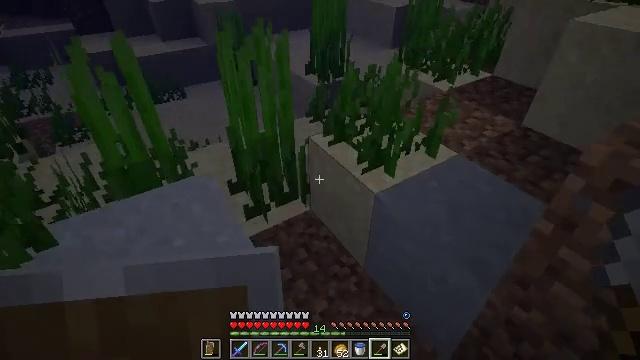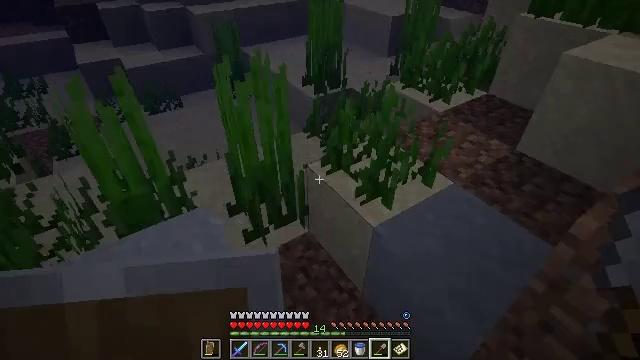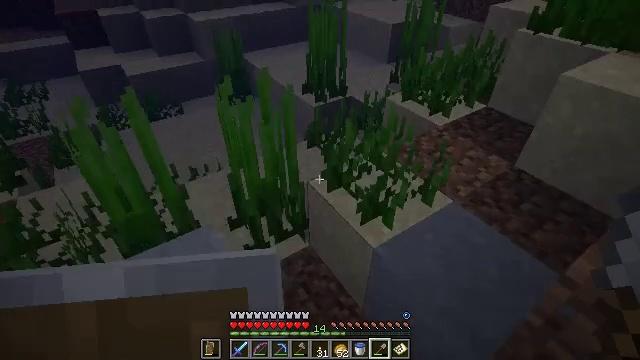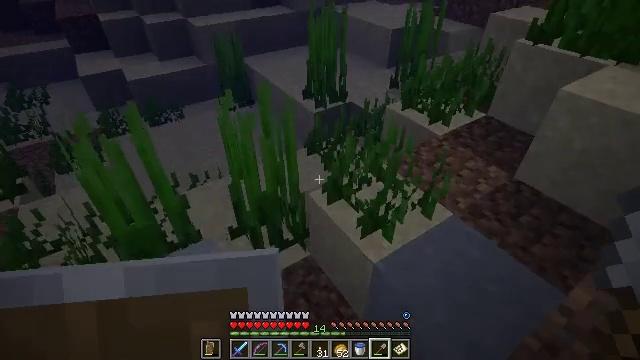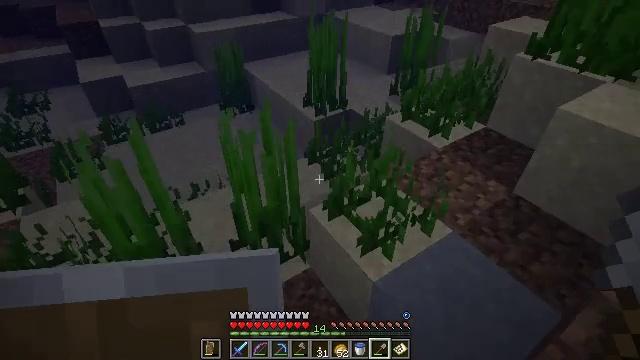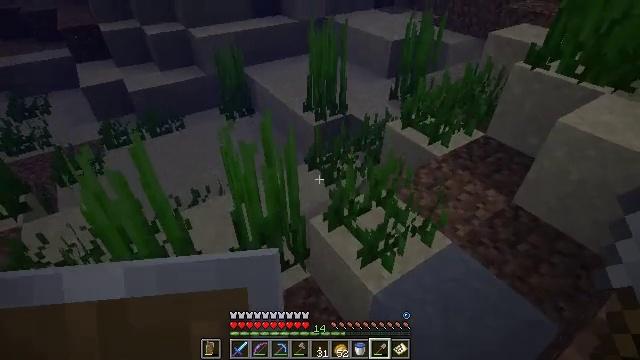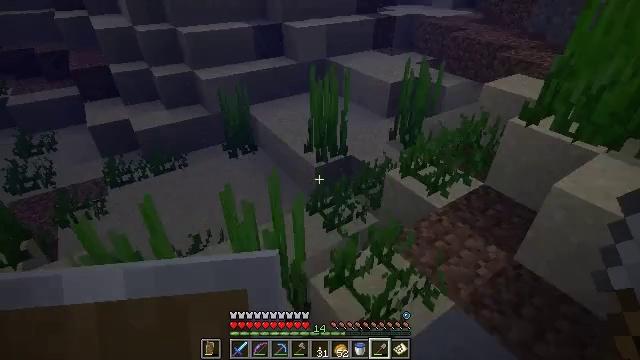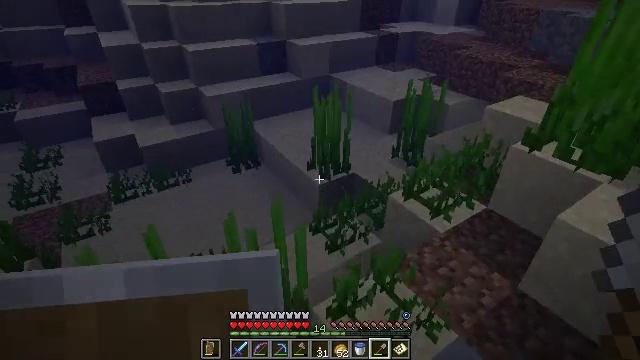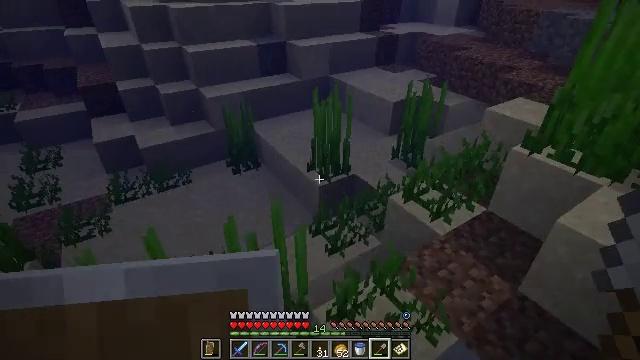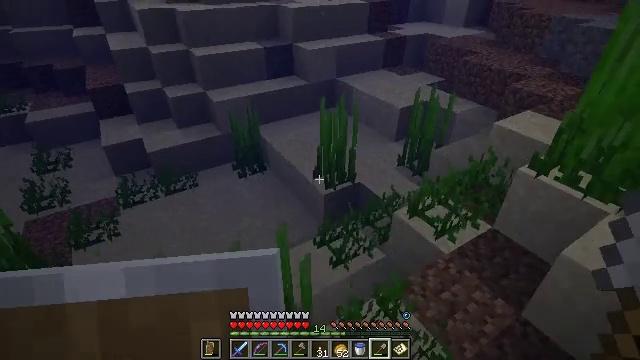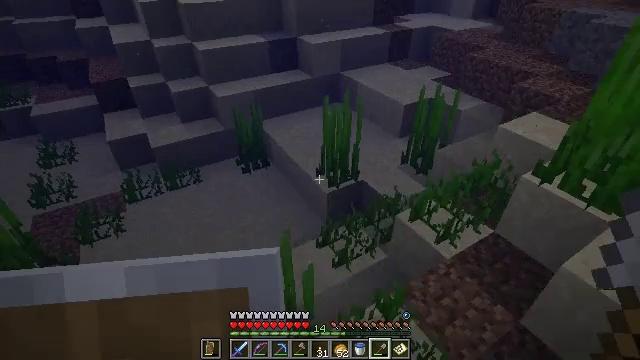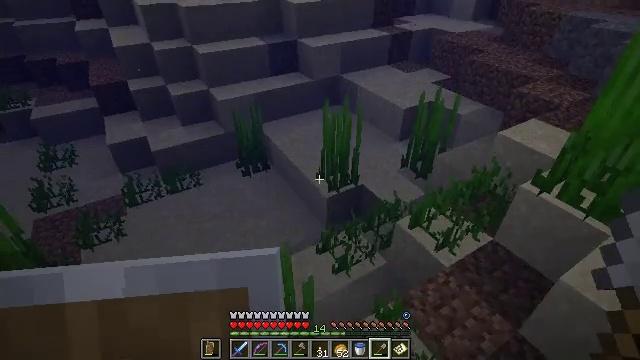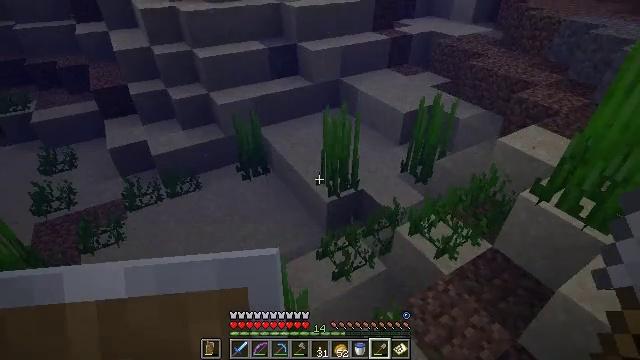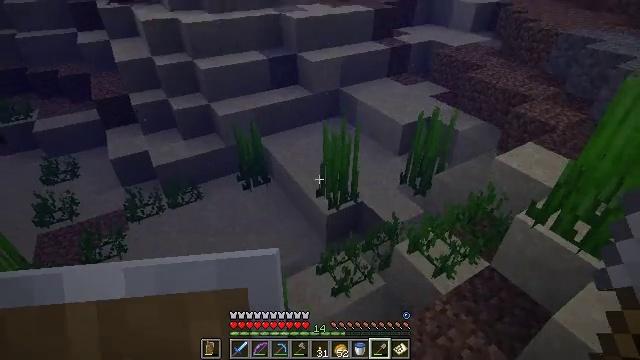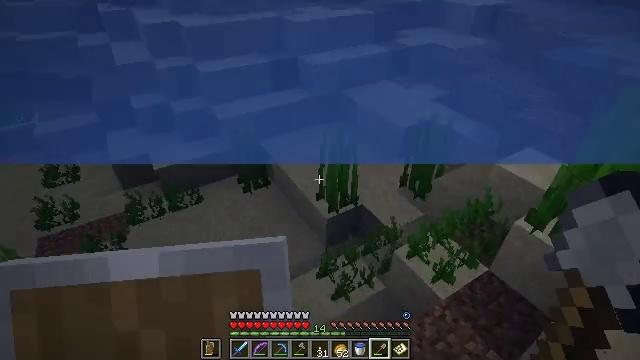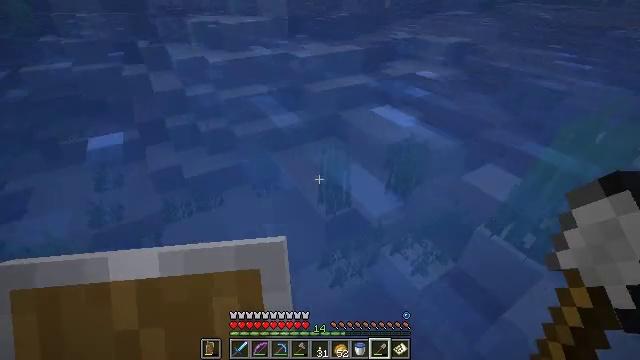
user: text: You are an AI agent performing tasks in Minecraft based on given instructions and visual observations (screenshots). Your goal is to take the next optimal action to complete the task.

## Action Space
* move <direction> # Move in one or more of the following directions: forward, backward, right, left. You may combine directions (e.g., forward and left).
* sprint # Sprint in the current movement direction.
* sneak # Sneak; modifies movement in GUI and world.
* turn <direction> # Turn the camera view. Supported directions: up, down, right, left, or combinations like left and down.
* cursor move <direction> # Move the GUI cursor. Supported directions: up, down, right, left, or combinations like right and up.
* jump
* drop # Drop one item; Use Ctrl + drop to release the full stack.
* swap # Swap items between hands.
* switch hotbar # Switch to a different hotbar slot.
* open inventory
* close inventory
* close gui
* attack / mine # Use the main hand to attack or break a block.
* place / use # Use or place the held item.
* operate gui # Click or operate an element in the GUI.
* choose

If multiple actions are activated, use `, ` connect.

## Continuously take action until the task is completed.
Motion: motion action
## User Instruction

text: Collect clay by holding down the left mouse button.
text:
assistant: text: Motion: move forward, jump
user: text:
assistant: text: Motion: move forward, jump
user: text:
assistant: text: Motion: move forward, jump
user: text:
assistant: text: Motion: move forward, jump
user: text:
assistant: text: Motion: move forward, jump
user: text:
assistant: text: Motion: move forward, turn up, jump
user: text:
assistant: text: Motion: move forward, turn up, jump
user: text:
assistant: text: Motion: move forward, jump
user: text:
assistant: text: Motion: move forward, turn left and down, jump
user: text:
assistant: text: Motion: move forward, turn down, jump
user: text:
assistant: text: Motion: move forward, jump
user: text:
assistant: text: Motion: jump
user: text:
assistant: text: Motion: jump
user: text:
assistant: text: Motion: jump
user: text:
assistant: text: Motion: jump
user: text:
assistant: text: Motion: turn left, jump
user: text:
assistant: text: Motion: turn left, jump
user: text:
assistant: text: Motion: turn left, jump
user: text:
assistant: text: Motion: turn left, jump
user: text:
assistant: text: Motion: turn left and down, jump
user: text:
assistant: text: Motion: turn left and down, jump
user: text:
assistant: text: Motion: turn left, jump
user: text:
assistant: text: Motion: jump
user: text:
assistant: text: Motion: jump
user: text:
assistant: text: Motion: jump
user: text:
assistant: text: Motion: jump
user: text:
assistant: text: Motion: turn left and down, jump
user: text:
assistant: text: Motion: turn left and up, jump
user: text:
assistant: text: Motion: turn left and up, jump
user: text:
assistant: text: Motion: turn up, jump